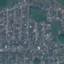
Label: Residential